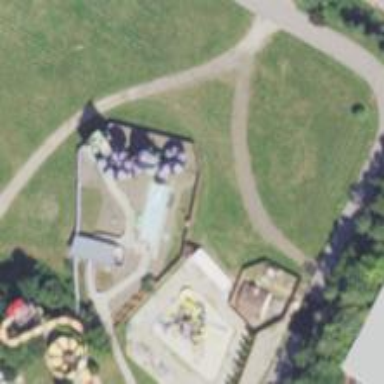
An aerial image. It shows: Water slide attraction.